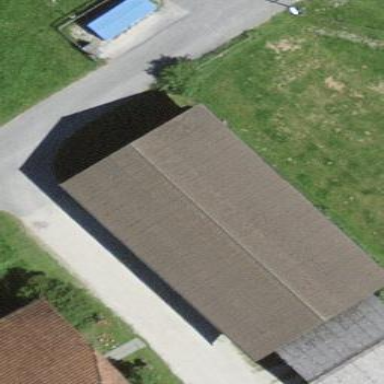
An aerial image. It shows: Barn.